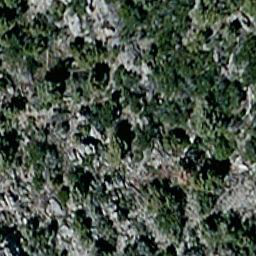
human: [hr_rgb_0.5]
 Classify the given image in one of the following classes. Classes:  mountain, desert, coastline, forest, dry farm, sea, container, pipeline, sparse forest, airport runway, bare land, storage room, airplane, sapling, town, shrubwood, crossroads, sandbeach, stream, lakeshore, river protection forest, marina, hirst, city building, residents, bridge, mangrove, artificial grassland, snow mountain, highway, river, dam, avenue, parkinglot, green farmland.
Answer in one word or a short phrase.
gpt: sparse forest